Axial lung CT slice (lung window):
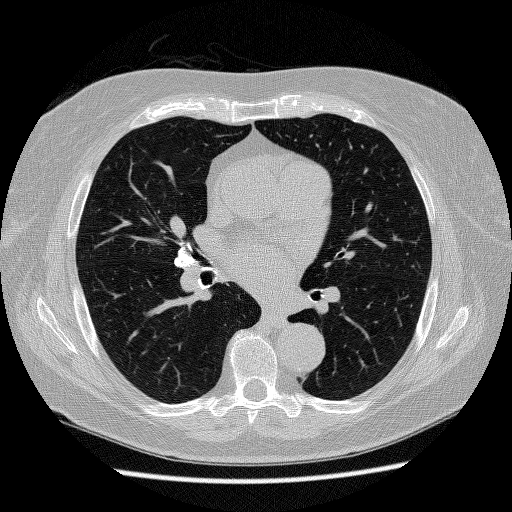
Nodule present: no